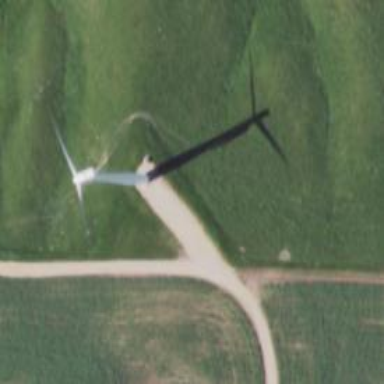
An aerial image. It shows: Wind generator powered by wind turbines of horizontal axis type. It is manufactured by Vestas.